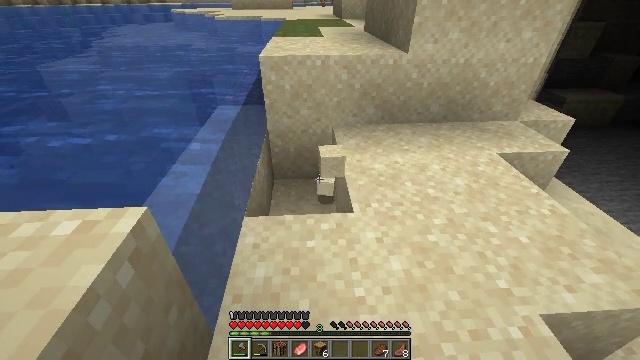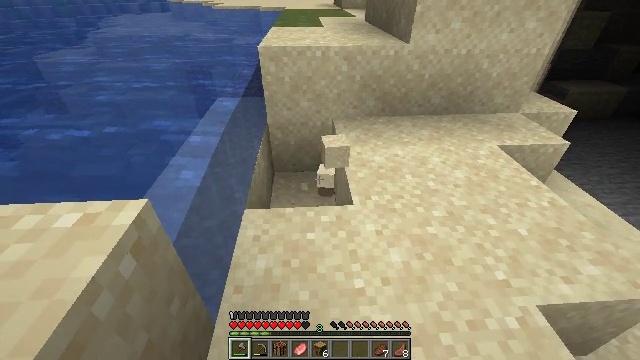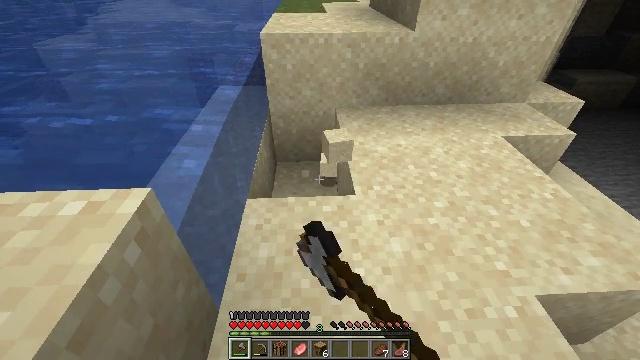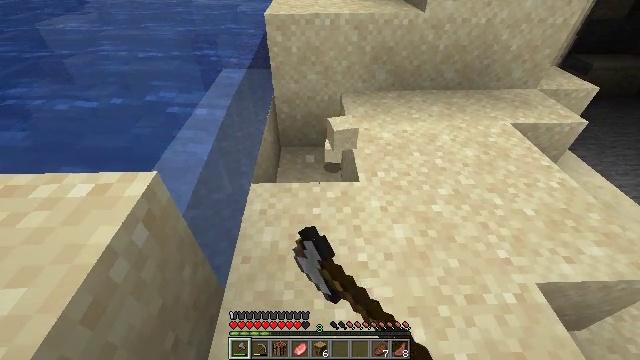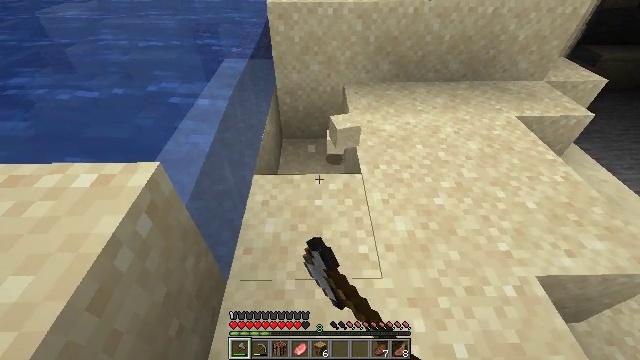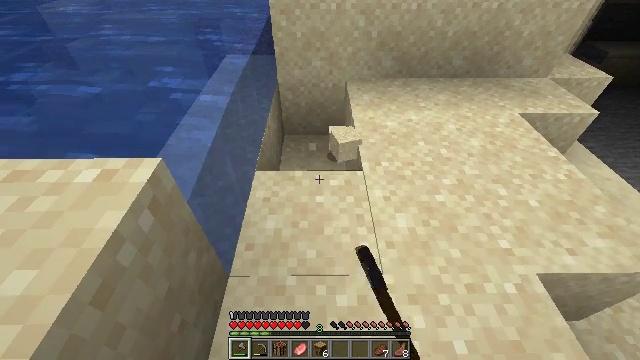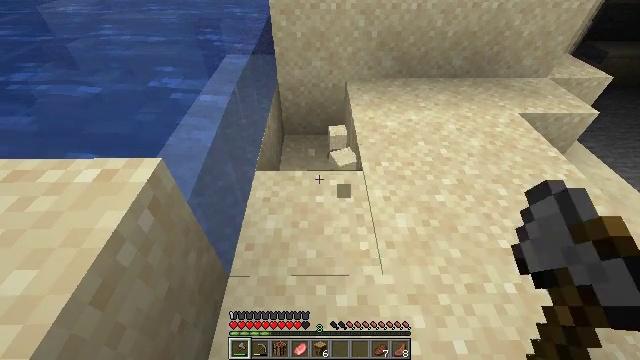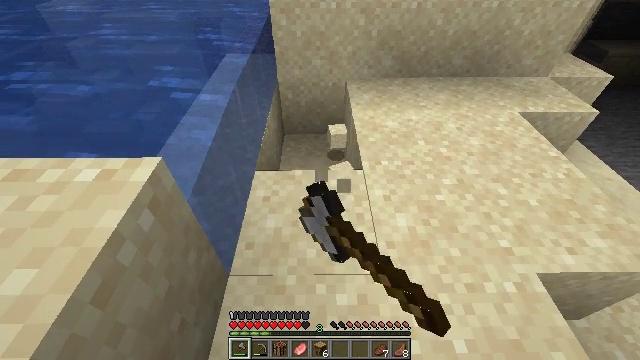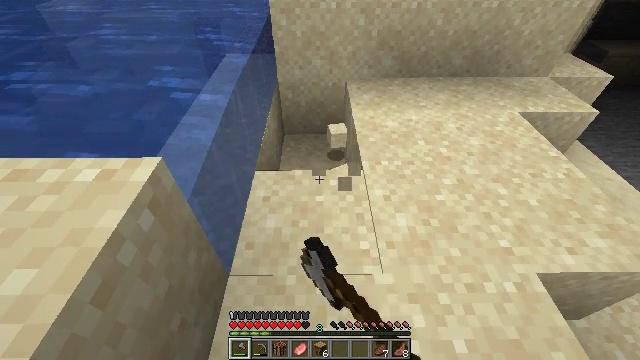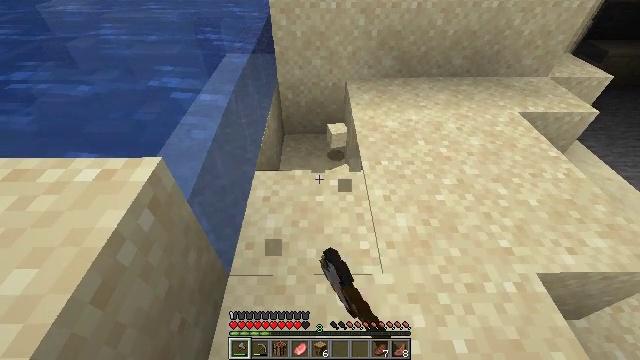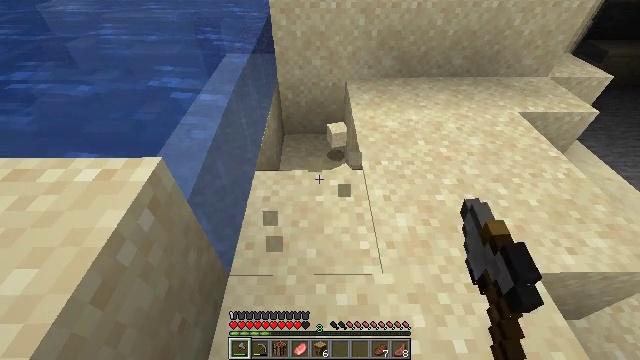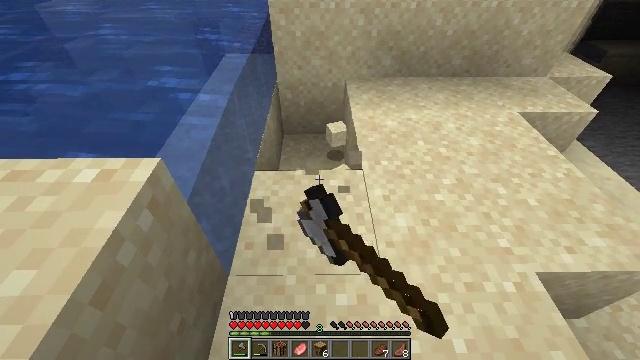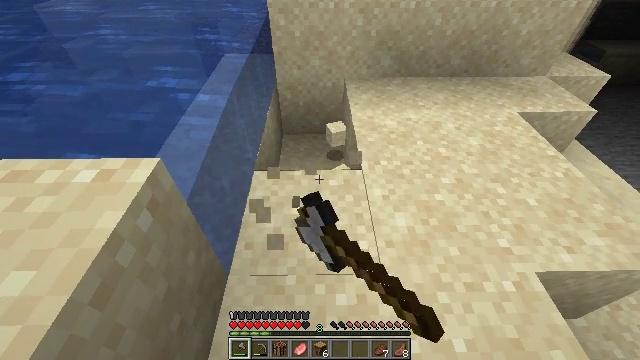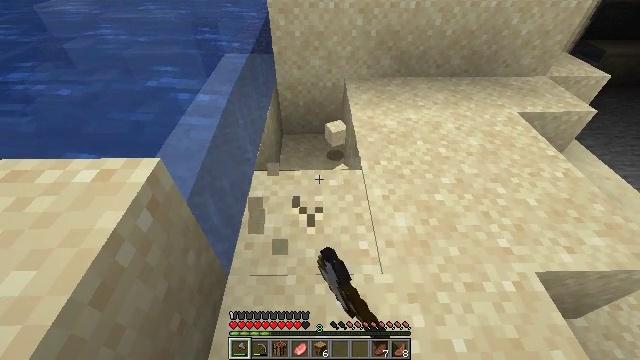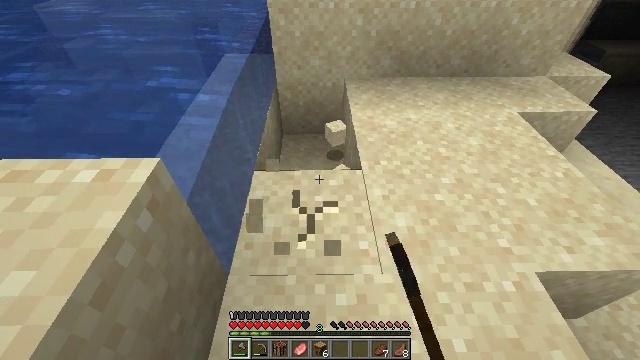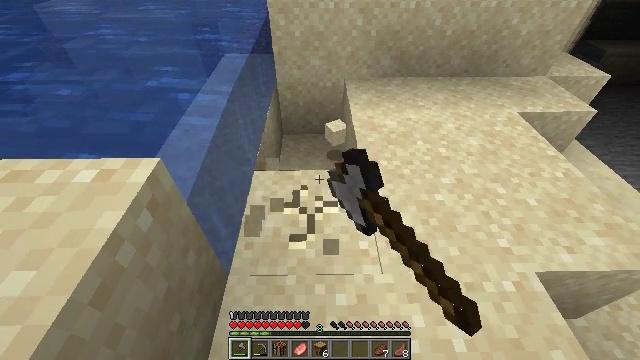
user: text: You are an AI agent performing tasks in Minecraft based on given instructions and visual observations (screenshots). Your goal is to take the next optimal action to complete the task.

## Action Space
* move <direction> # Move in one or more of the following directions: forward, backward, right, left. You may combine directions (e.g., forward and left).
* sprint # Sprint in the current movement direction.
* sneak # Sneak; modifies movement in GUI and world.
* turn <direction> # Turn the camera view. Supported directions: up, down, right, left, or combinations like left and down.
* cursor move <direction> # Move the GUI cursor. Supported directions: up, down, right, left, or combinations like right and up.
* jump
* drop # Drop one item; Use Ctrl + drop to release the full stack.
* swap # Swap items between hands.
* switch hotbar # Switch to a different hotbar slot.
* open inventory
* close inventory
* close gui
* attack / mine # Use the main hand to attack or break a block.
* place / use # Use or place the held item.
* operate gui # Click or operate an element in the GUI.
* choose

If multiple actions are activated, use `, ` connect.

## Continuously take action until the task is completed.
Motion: motion action
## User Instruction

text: Break the sand block.
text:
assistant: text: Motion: turn down, attack / mine
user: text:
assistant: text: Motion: turn down
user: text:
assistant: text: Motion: turn left and down
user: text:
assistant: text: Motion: turn down
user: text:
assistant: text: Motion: no_op
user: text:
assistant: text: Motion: attack / mine
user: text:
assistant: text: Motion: attack / mine
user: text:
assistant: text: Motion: attack / mine
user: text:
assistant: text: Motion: attack / mine
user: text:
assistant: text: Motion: attack / mine
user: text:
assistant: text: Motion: attack / mine
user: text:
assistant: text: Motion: attack / mine
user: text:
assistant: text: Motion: attack / mine
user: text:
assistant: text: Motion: attack / mine
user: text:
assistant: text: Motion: attack / mine
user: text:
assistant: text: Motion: attack / mine
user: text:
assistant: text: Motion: attack / mine
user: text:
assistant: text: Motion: attack / mine
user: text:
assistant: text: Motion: attack / mine
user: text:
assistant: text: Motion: attack / mine
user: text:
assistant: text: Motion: attack / mine
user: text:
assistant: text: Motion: attack / mine
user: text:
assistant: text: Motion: attack / mine
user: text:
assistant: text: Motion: attack / mine
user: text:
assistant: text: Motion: attack / mine
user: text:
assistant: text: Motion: attack / mine
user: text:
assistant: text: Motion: attack / mine
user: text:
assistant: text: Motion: attack / mine
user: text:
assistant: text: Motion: attack / mine
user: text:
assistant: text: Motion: turn left, attack / mine